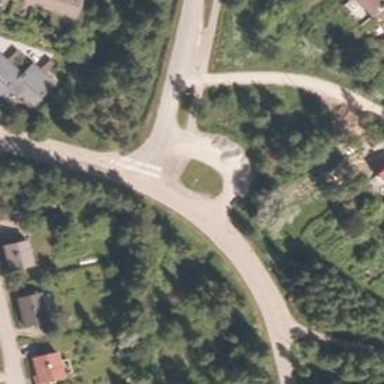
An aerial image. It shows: Asphalt service road. It appears to be disused bus turning loop.